Field crop: maize
Growth stage: 1
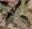
Species: atriplex